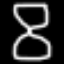
Label: hourglass